Question: I've created and "deployed" my latest Web Part (Visual Studio grins from ear-to-ear, and tells me, "Deploy succeeded").
But when I go to our Sharepoint site, and my "sandbox" page, and Edit it, I do not see the WebPart. As the Elements file shows, it be available from the "Financial Affairs Forms" category:
'''
<?xml version="1.0" encoding="utf-8"?>
<Elements xmlns="http://schemas.microsoft.com/sharepoint/" >
<Module Name="PostTravelExpenseWebPart" List="113" Url="_catalogs/wp">
<File Path="PostTravelExpenseWebPart\PostTravelExpenseWebPart.webpart" Url="PostTravelExpenseWebPart.webpart" Type="GhostableInLibrary" >
<Property Name="Group" Value="Financial Affairs Forms" />
</File>
</Module>
</Elements>
'''
However, that category is devoid of the "PostTravelExpenseWebPart" I expect (or at least hope) to see there:

What might I be omitting?
## UPDATE
I even went so far as to, while in Edit mode on the Web Page, expand the "Upload a Web Part" section below "Categories" after selecting one of the "Add a Web Part" links. I didn't know exactly what to upload (when browsing for a file, the File Dialog doesn't clue you in on what file extension it expects), so I, on a flayer, tried uploading PostTravelExpense.ascx
It accepted it without balking, but I do not see it anywhere (nor do I know why just the *.ascx file would be enough, but again, which file does it expect?) It doesn't allow me to upload the entire project folder.
## UPDATE 2
In response to the comment below, note that The project's Assembly Deployment Target" property set to GlobalAssembyCache
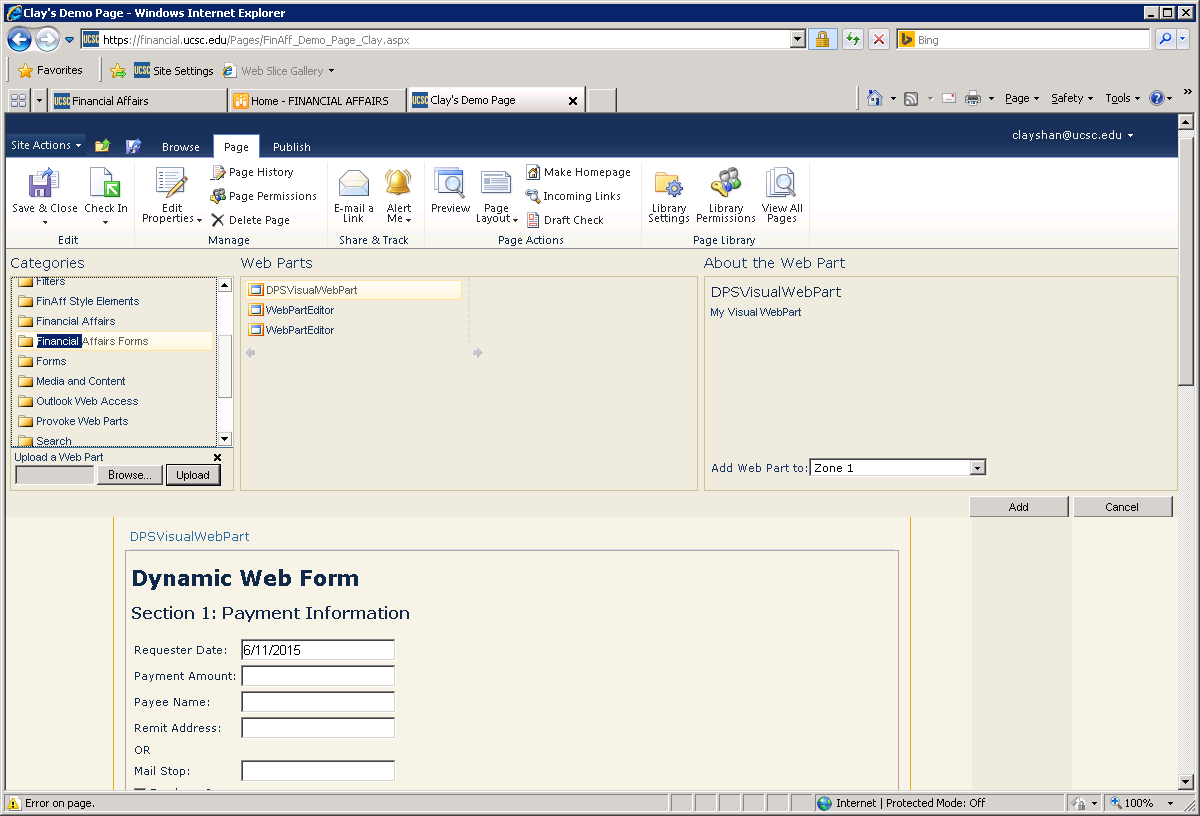
Answer: By comparing a working project with this one, I was finally able to get it to deploy without the "A Web Part or Web Form Control on this Page cannot be displayed or imported. The type could not be found or it is not registered as safe." add-time error msg.
What I had to do was check every place in the working project where the primary namespace was referenced, and make sure that the corresponding namespace in the previously-unworking project was referenced in those same places
This required not only changing some of the files visible in Visual Studio's Solution Explorer treeview, but also two that I only was able to load into the editor by searching for strings they contained, specifically:
'''
The ***.spdata** file, which I loaded up by searching for "SafeControl"
**Assembly.Info**, which I loaded up by searching for "AssemblyTitle"
'''
That sure was a lot of hand-wringing and head-banging and pitiful whin[g]ing for something that one would think would automatically be taken care of by the IDE - when a namespace changes, make all the necessary changes, or notify the coder and offer to do so! Or, barring that, give him a better clue than "A Web Part or Web Form Control on this Page cannot be displayed or imported. The type could not be found or it is not registered as safe." when the WebPart to be plopped onto the page proves unploppable.